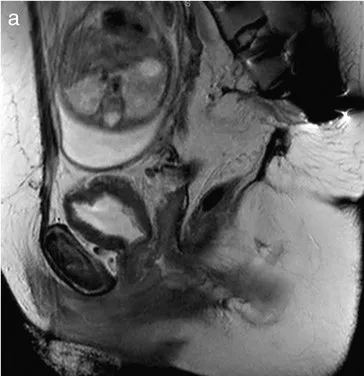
A; Prenatal sagittal T2-weighted MR image demonstrates the uterus and fetus with their relationship to the lumbopelvic instrumentation (metal artifact).
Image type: radiology (mri)